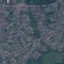
Land use / land cover: Residential